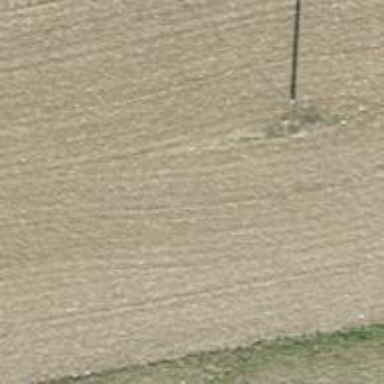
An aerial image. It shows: Power pole.